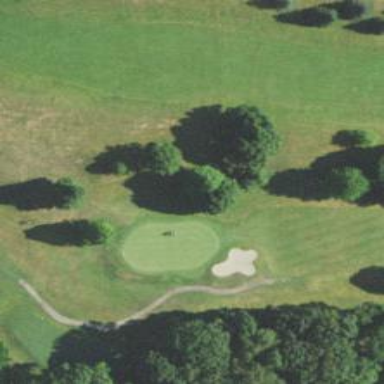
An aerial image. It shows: Golf hole.